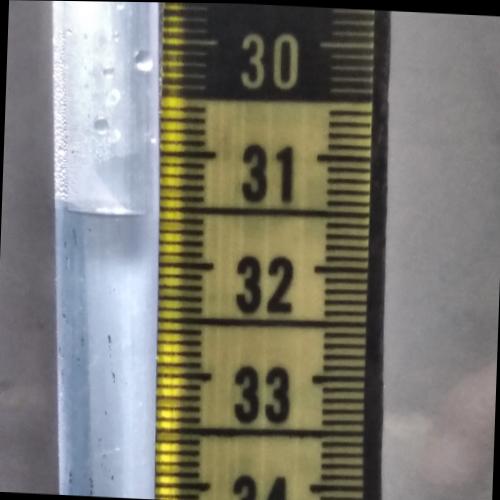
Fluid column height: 31.6 cm